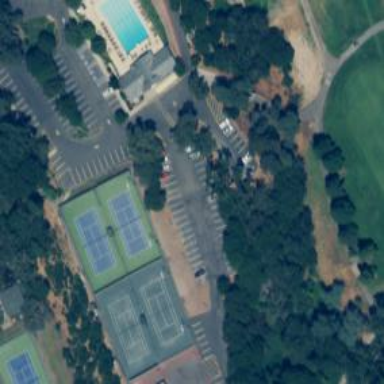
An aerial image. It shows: Tennis court.